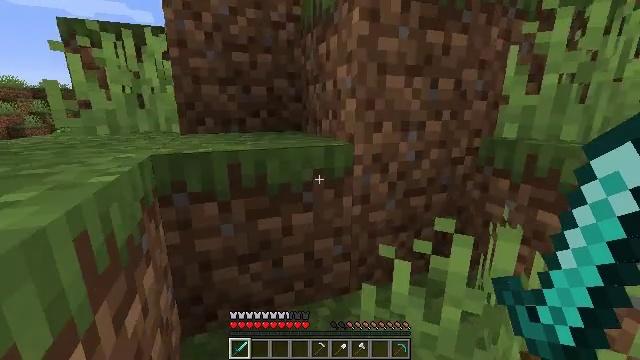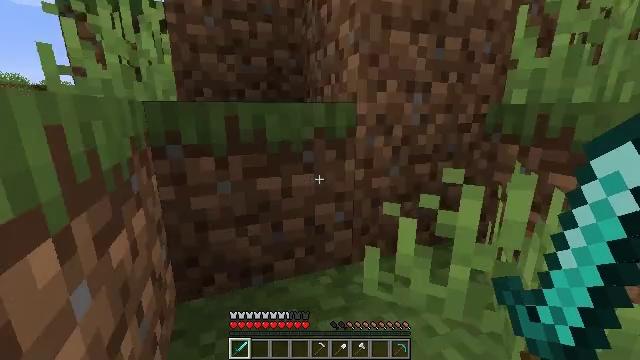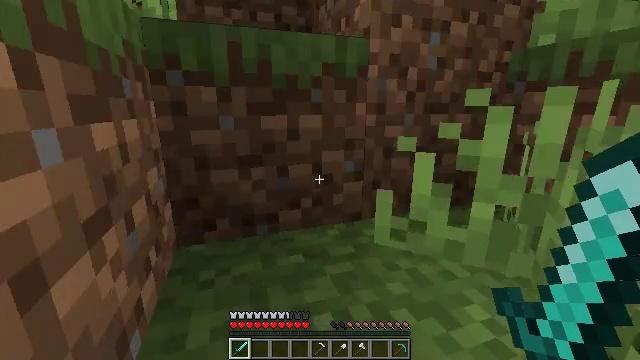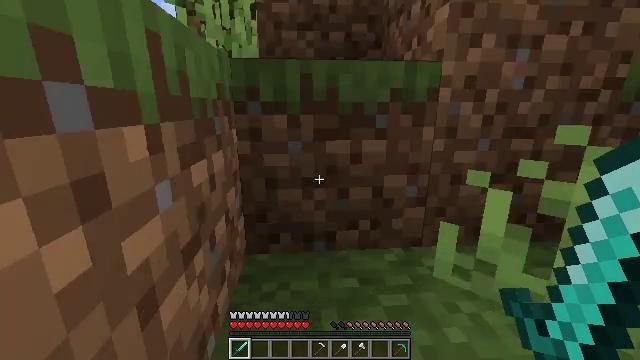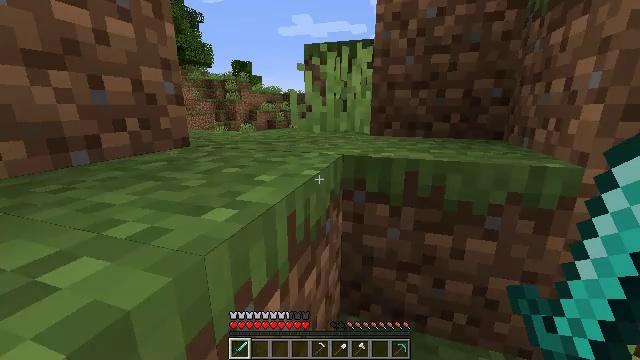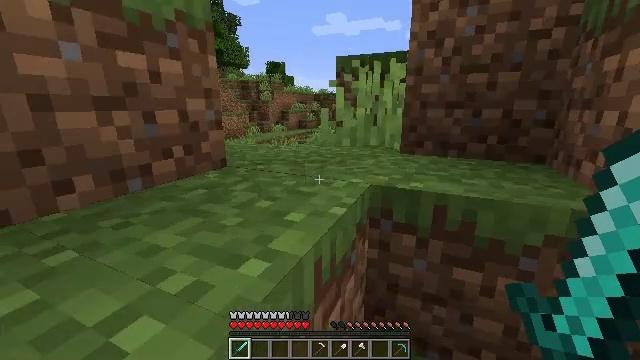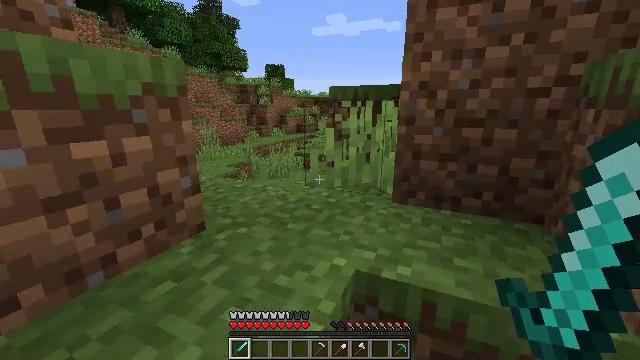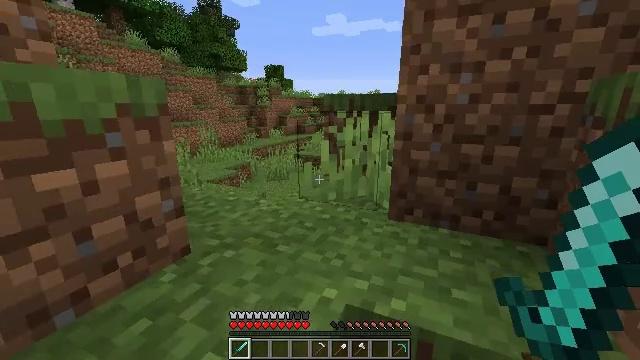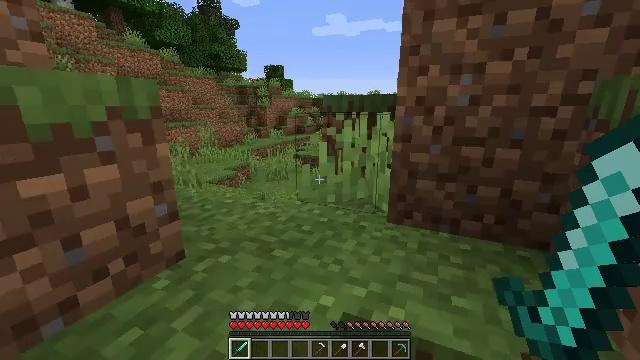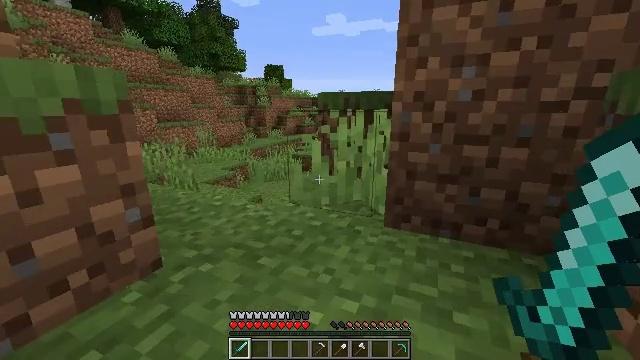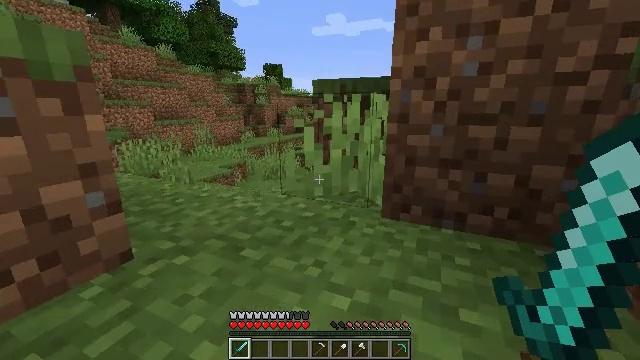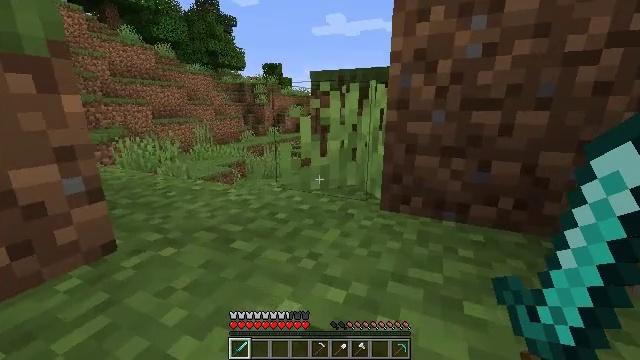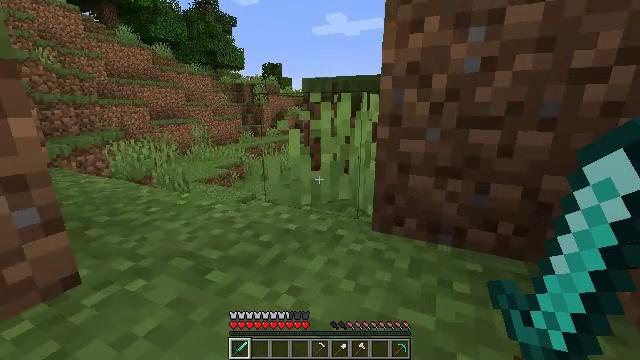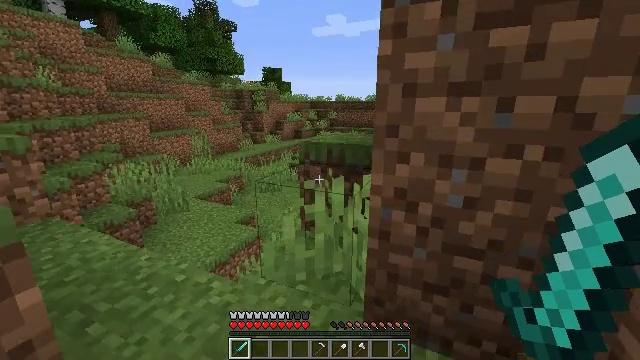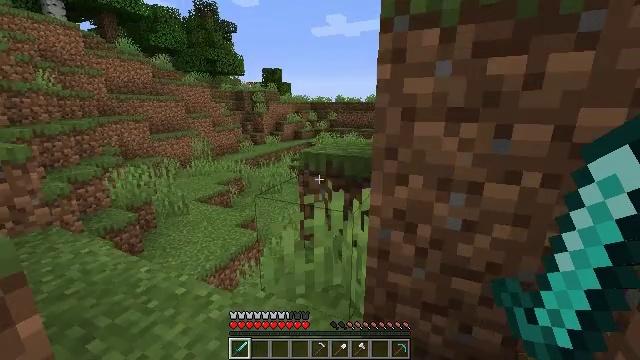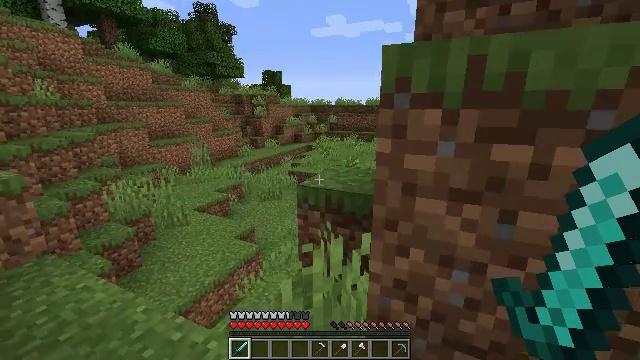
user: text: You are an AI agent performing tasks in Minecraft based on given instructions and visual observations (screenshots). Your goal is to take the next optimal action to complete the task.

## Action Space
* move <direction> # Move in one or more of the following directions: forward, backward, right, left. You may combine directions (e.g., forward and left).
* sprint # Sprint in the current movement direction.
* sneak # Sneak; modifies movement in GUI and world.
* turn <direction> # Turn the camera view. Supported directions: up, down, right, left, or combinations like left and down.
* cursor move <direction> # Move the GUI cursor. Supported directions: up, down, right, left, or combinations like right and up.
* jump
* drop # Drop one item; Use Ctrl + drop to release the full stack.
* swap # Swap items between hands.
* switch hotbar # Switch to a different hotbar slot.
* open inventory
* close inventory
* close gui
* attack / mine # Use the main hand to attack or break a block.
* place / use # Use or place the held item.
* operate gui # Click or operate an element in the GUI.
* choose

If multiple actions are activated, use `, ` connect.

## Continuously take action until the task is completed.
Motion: motion action
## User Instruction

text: Hunt a cod.
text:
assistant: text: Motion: move forward and move left, jump
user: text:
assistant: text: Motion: move forward and move left, turn left, jump
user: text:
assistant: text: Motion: move forward and move left, turn left, jump
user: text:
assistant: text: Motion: move forward and move left, turn left, jump
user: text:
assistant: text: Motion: move forward and move left, turn left, jump
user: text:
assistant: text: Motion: move forward and move left, jump
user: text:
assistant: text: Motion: move forward and move left, jump
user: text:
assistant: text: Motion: move forward and move left, jump
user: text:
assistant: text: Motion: move forward and move left, jump
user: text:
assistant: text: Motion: move forward and move left
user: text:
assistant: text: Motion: move forward and move left
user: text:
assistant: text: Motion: move forward and move left, jump
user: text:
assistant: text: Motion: move forward and move left, jump
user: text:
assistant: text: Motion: move forward and move left, jump
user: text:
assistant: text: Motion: move forward and move left, jump
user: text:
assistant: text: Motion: move forward and move left, jump
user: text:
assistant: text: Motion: move forward and move left, jump
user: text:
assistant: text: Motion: move forward and move left, jump
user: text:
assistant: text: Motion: move forward and move left, jump
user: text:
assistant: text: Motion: move forward and move left, jump
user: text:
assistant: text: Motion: move forward and move left, jump
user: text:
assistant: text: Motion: move forward and move left, turn right
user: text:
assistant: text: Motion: move forward and move left, turn right
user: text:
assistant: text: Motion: move forward and move left
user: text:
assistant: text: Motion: move forward and move left
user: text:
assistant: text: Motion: move forward and move left
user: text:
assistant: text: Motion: move forward and move left
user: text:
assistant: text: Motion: move forward and move left
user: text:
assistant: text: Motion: move forward and move left
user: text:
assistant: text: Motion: move forward and move left